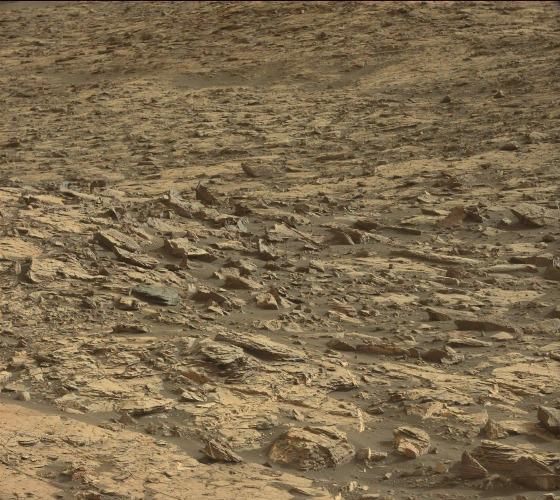
Terrain classes present: Bedrock, Gravel / Sand / Soil, Rock, Shadow